Question: I need to allow user to pick an image or take a new photo. I've implemented a custom camera activity.
When the user click on a button, an Intent Chooser is launched, asking among apps that allow to pick an image. Among them, I've added an intent that start my camera activity in order to take a new picture.
'''
Intent pickImageIntent = new Intent(Intent.ACTION_PICK, Media.EXTERNAL_CONTENT_URI);
pickImageIntent.setType("image/jpeg");
Intent takePhotoIntent = new Intent(this, CameraActivity.class);
takePhotoIntent.putExtra(MediaStore.EXTRA_OUTPUT, file.getAbsolutePath());
Intent chooserIntent = Intent.createChooser(pickImageIntent, "");
if (getPackageManager().hasSystemFeature(PackageManager.FEATURE_CAMERA))
chooserIntent.putExtra(Intent.EXTRA_INITIAL_INTENTS, new Intent[] { takePhotoIntent });
startActivityForResult(chooserIntent, 0);
'''
The problem is that among the icons in the dialog of the Intent Chooser there is also the icon of my app and its name, because of the camera intent.

Is it possible to customize the icon and the label instead of using the app ones?
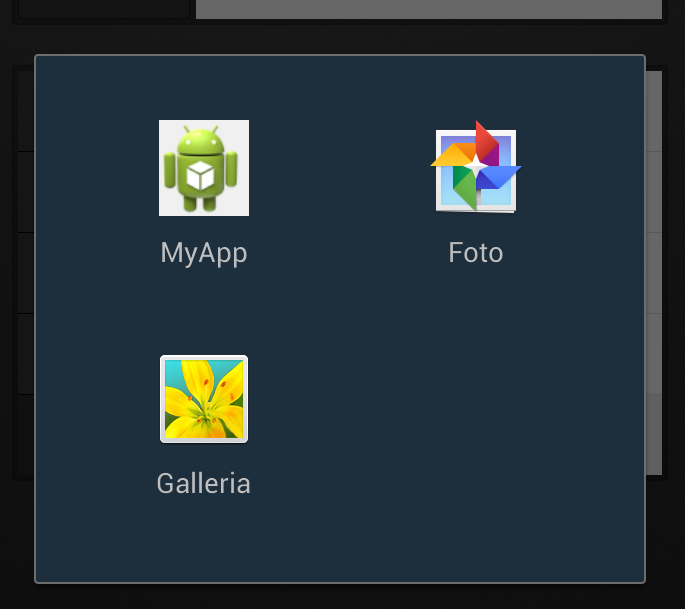
Answer: read this <URL>, note "label" and "icon" attributes